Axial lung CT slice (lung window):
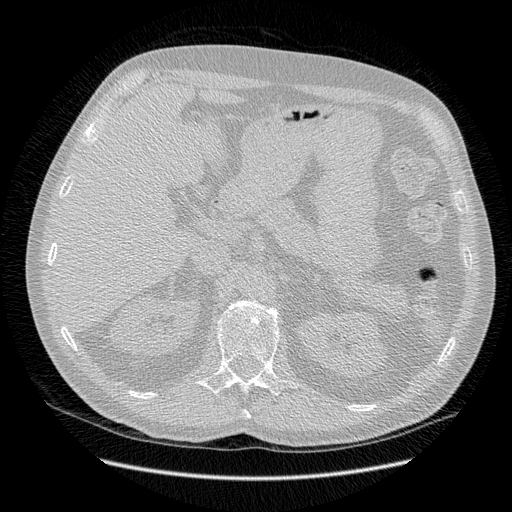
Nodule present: no